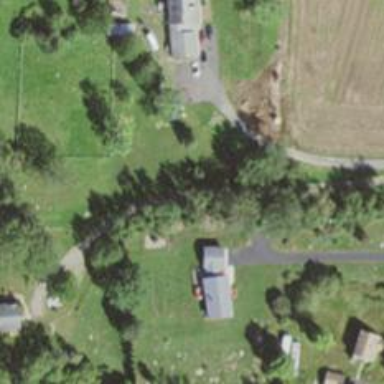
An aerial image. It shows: Residential driveway.